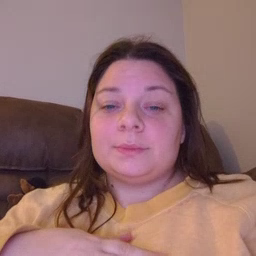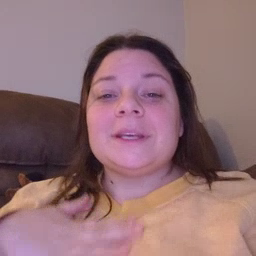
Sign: please